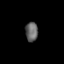
Tissue: prostate
Cell type: Fibroblasts
Senescence score: 0.7143
Nuclear area (px): 239
Mean DAPI intensity: 99.577